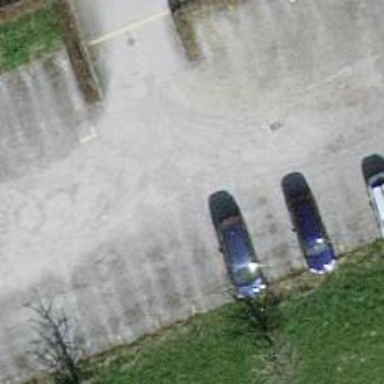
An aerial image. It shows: Parking aisle with fine gravel surface.